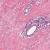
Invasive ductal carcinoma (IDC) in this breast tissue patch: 0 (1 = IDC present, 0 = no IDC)